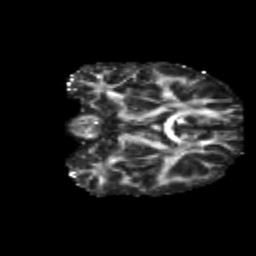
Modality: FA
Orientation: coronal
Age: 11
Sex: male
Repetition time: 9.4 s
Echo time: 0.089 s